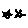
Label: star